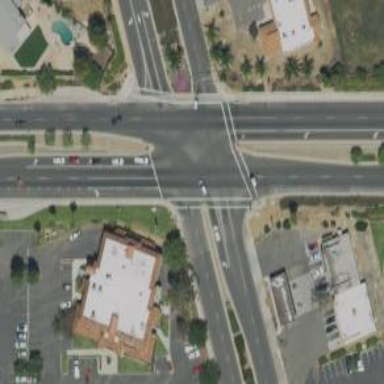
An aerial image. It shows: Marked road crossing.